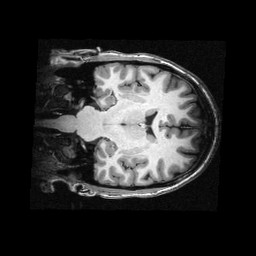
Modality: T1w
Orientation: coronal
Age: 19
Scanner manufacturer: siemens
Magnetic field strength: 3 T
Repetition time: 2.3 s
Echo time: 0.00336 s